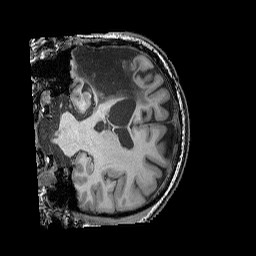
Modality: T1w
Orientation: coronal
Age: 40
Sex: male
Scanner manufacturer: siemens
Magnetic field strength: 3 T
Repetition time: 2.25 s
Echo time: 0.00411 s